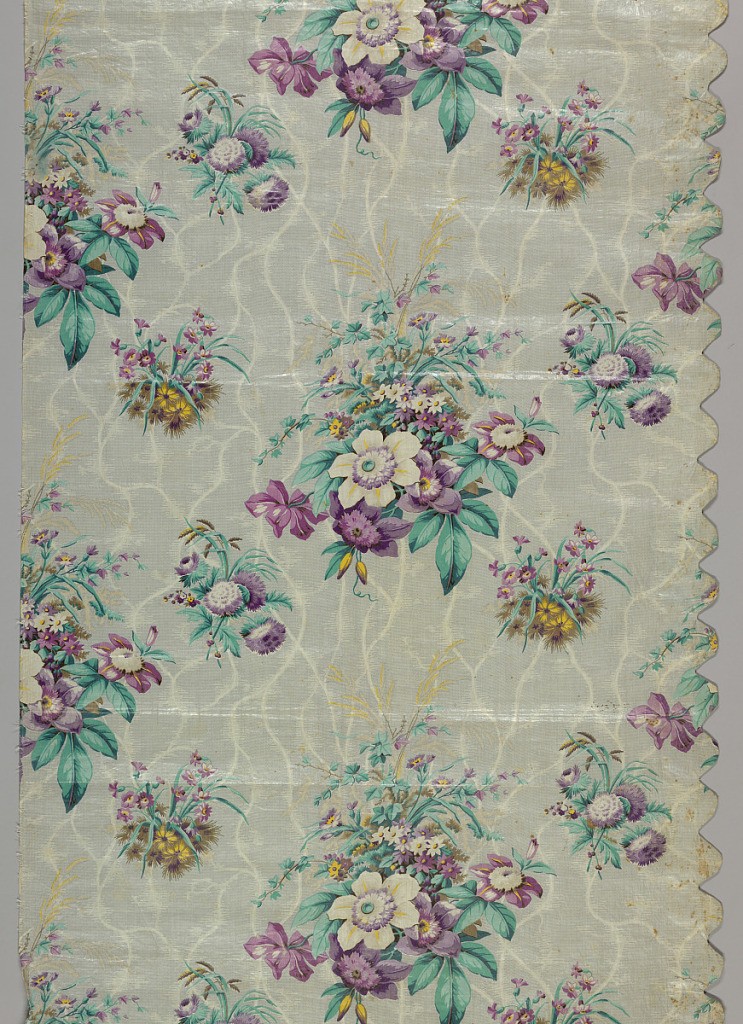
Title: Textile
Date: ca. 1890
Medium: cotton Technique: printed by engraved roller on plain weave
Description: Panel of thin glazed chintz with ground in grey, with naturalistic flower clusters in lavender, rose and blue-green. Background has a streaked or cracked ice effect. Right side scalloped